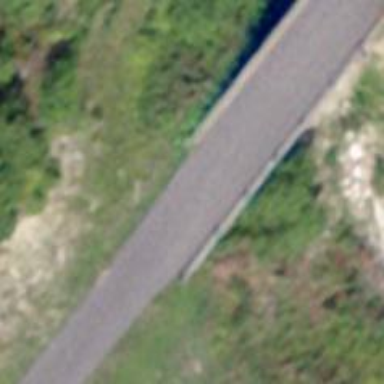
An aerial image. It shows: Service road that crosses over bridge.